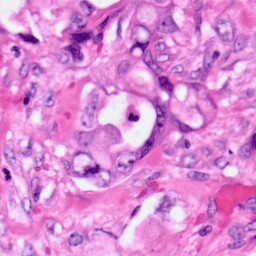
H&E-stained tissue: Pancreatic